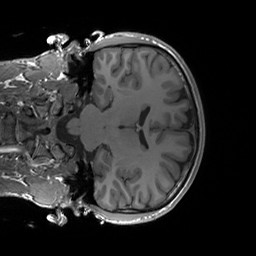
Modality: T1w
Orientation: coronal